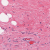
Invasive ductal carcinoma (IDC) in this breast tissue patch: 0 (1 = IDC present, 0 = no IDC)